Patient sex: M
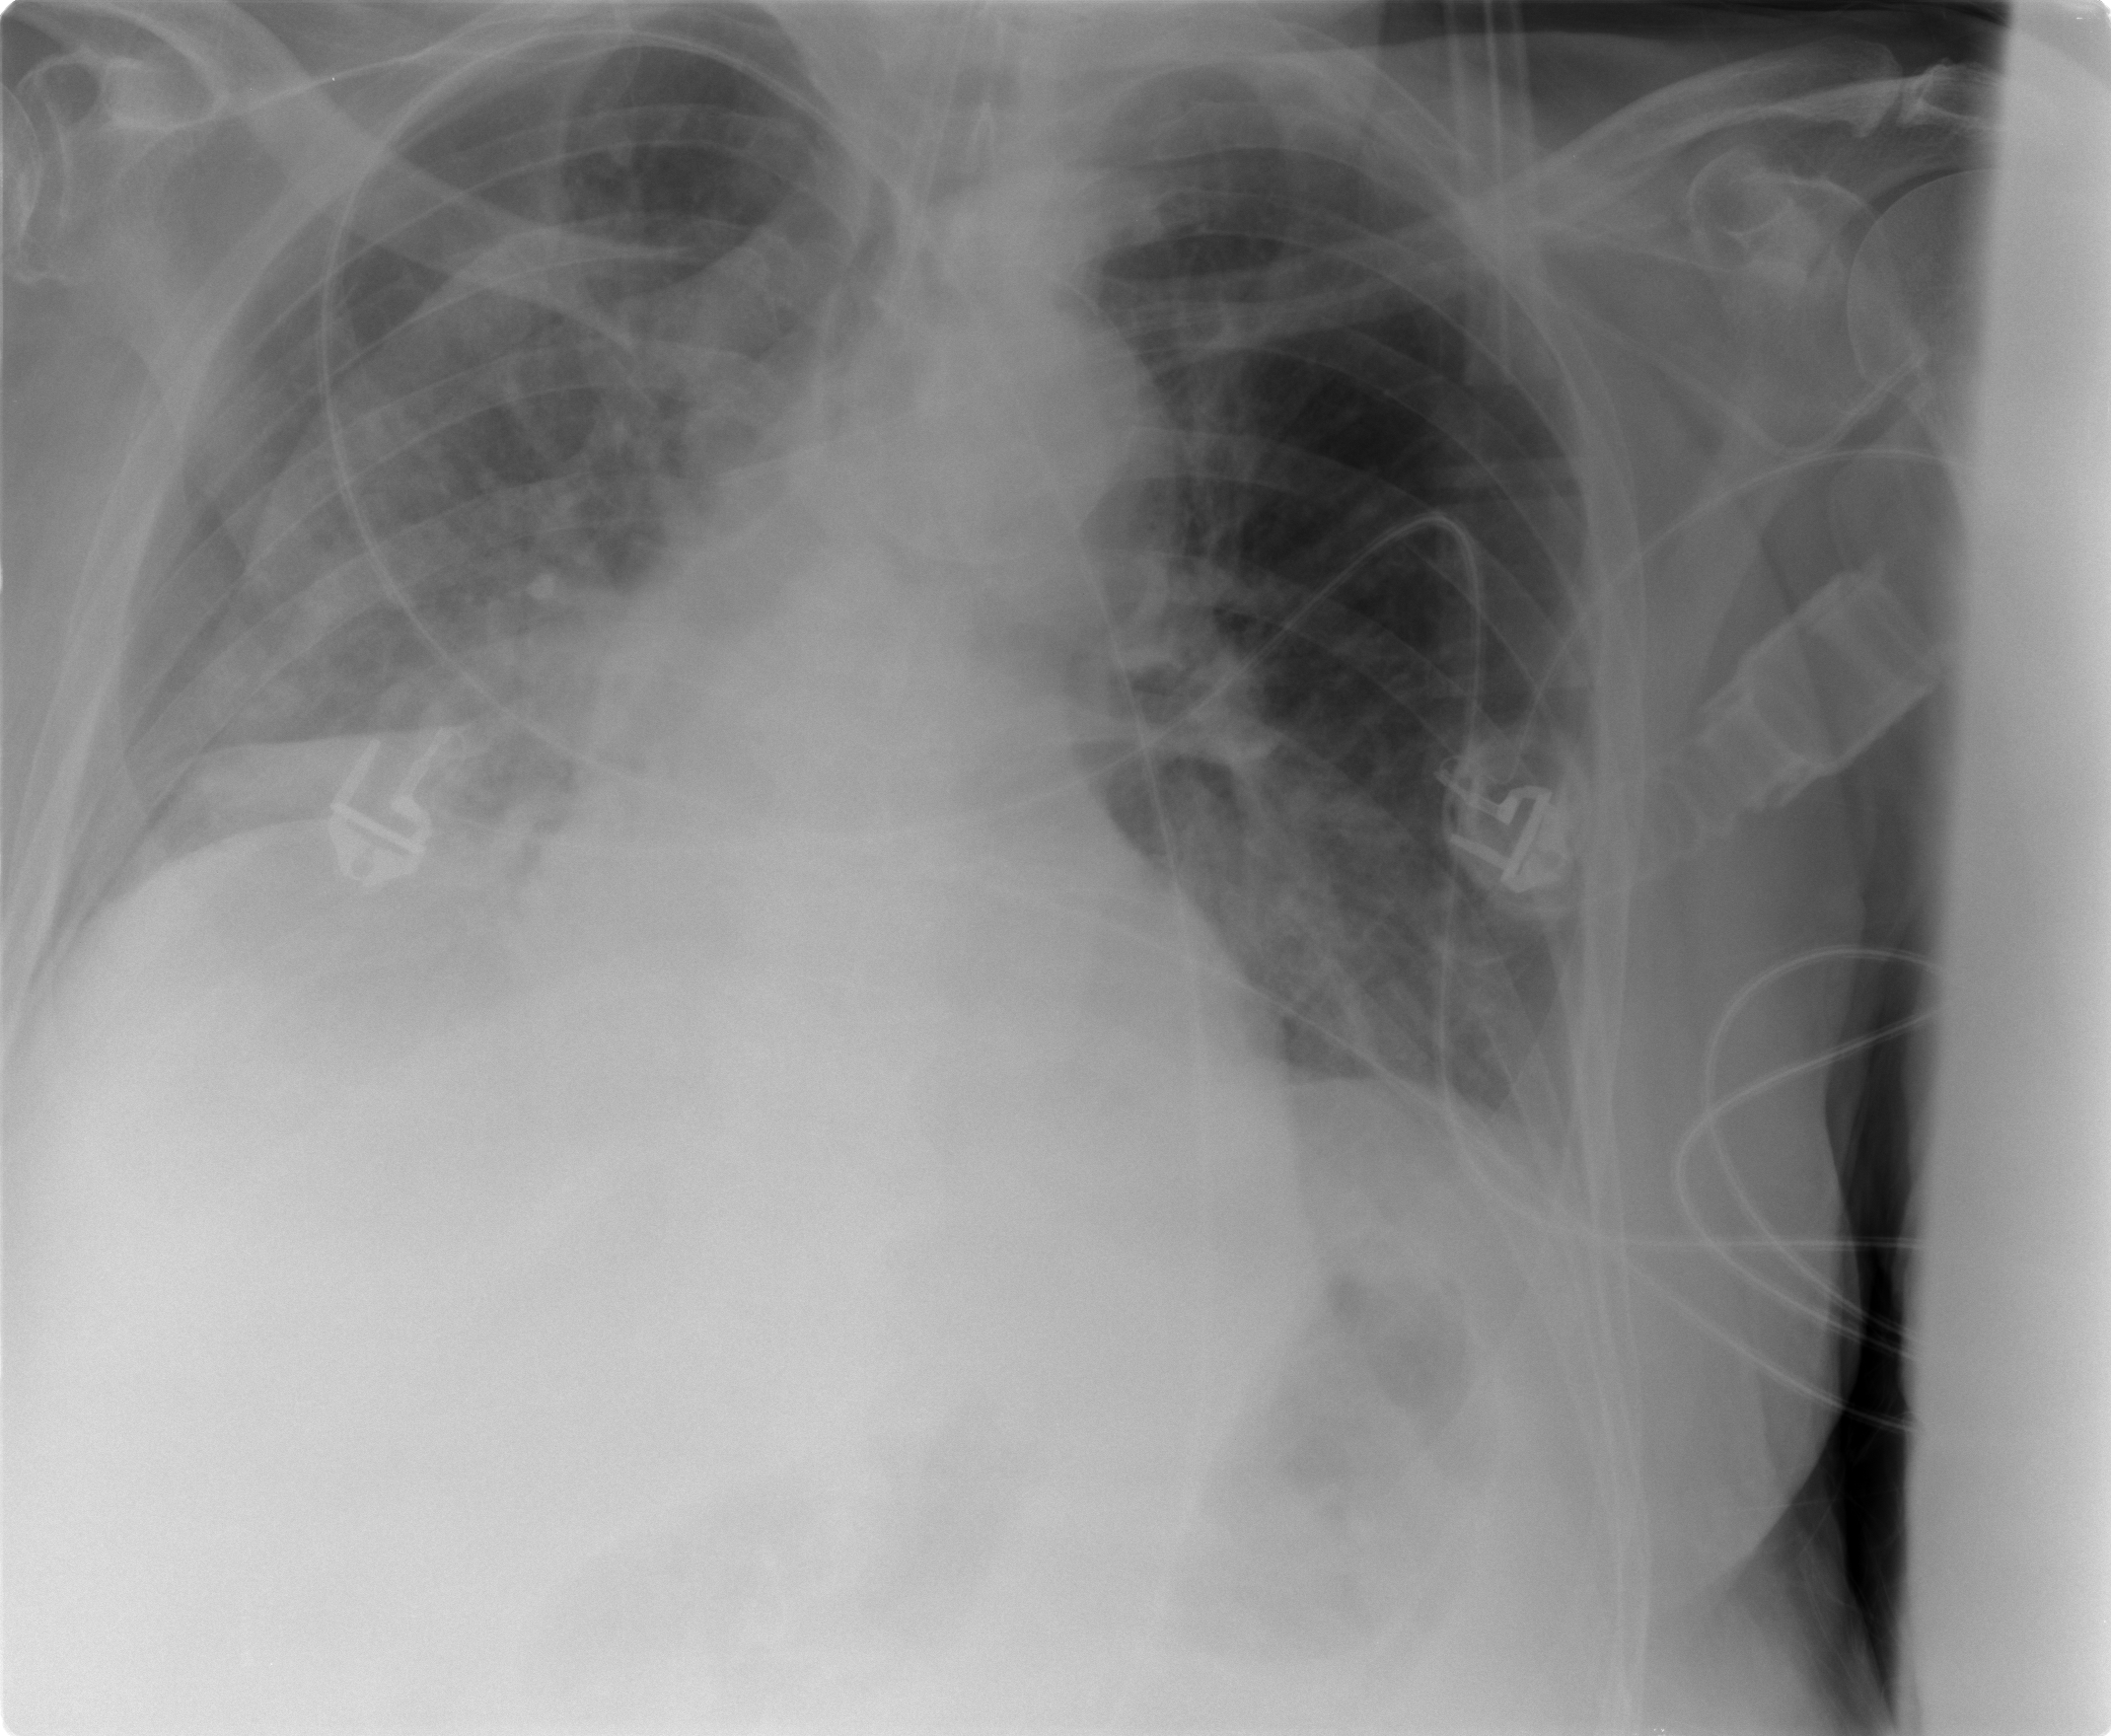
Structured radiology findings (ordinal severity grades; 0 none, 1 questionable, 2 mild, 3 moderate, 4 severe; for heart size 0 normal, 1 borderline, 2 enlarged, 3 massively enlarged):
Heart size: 0
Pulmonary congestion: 0
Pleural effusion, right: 0
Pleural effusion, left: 0
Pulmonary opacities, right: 0
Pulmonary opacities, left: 0
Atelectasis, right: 2
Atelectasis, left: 0